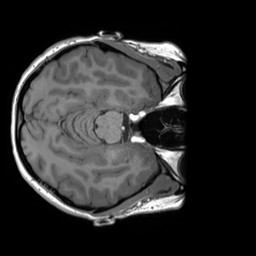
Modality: T1w
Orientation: axial
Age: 21
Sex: female
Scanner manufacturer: siemens
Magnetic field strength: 3 T
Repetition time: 1.8 s
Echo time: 0.00232 s